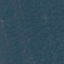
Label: Forest